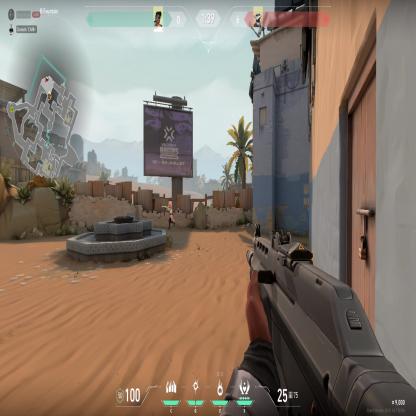
Label: enemy